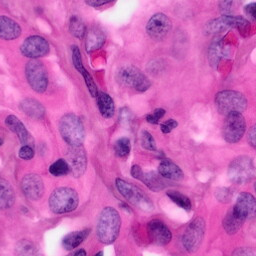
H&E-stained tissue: Pancreatic